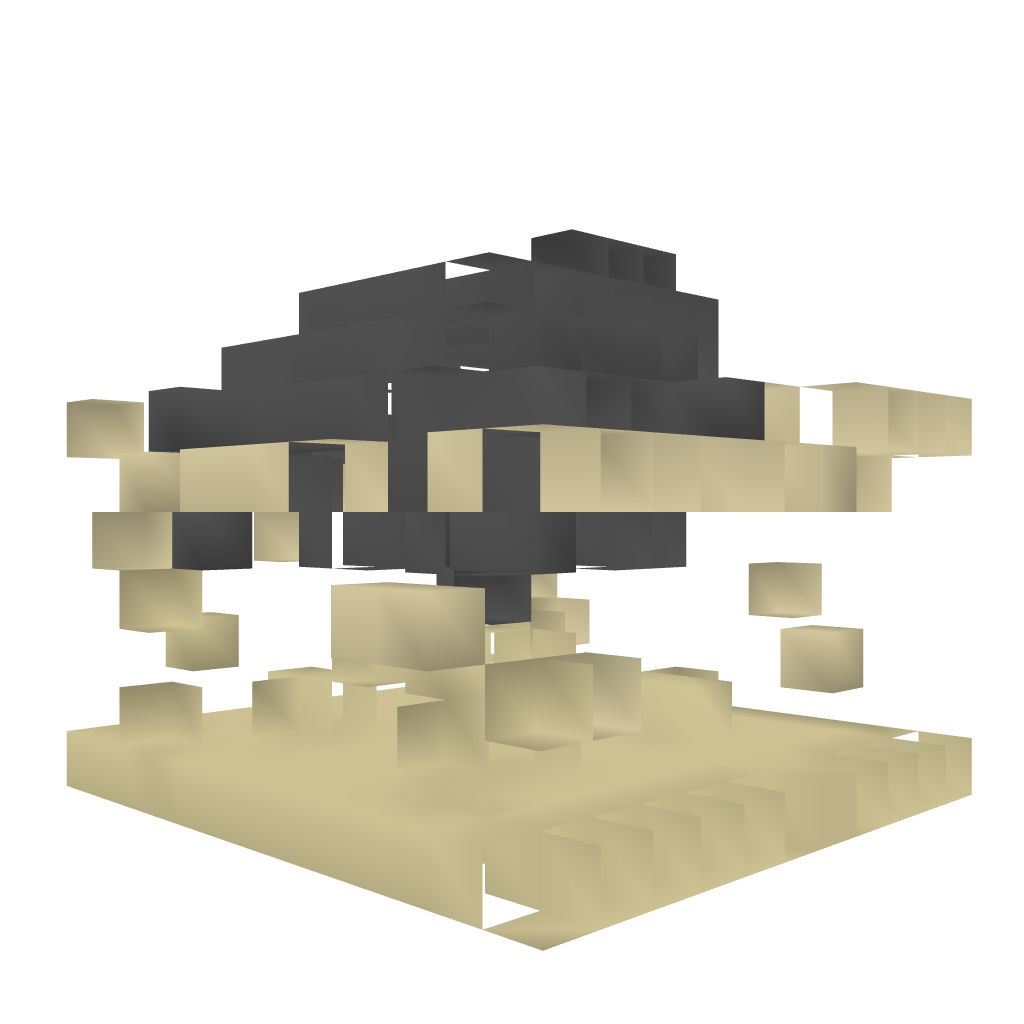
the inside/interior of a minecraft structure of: CommandBlock TNT Player Cannon